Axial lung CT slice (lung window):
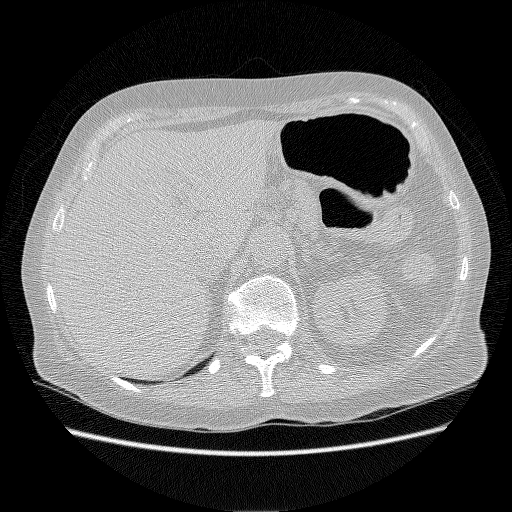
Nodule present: no